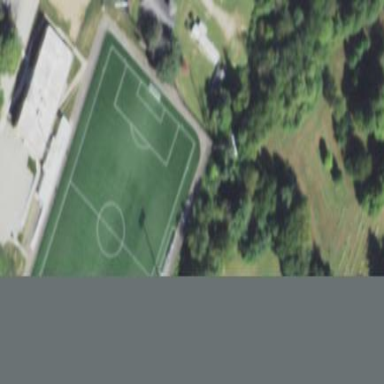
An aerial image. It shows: Soccer pitch with artificial turf for leisure sports activities.